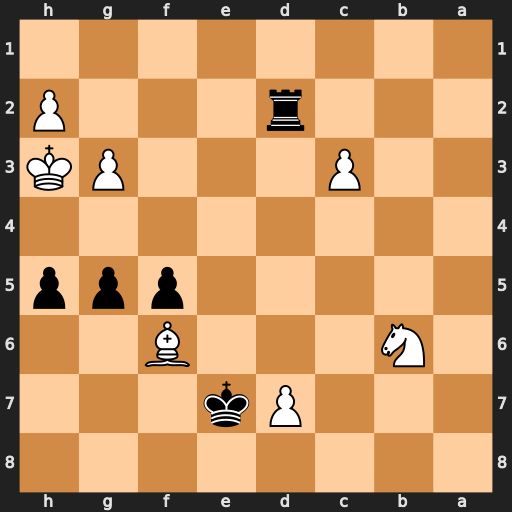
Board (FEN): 8/3Pk3/1N3B2/5ppp/8/2P3PK/3r3P/8
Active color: b
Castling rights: -
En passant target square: -
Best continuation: Kxf6 d8=Q+ Rxd8